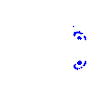
Particle: electron